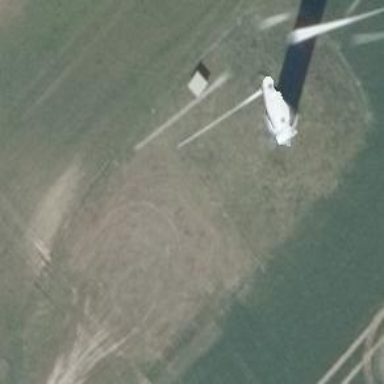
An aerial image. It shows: Wind generator with horizontal axis. The generator is wind turbine.